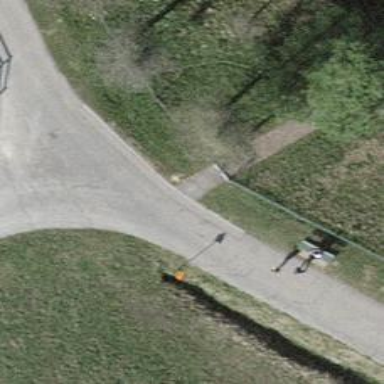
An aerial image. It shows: Gate.